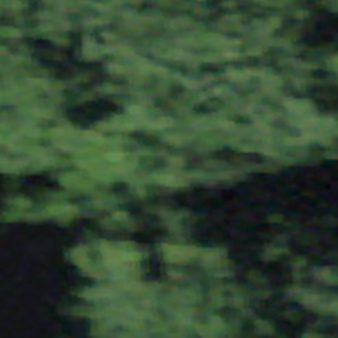
Label: other